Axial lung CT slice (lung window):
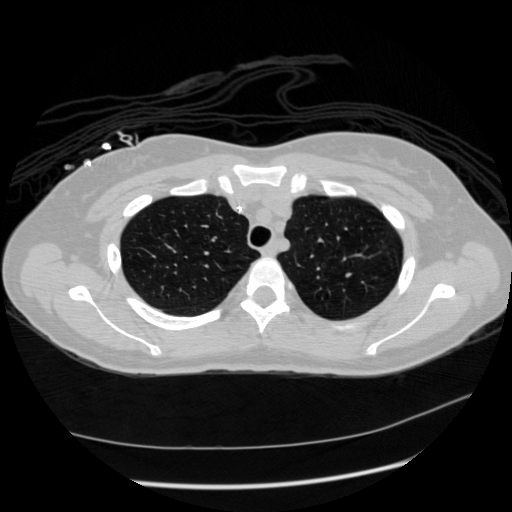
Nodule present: no